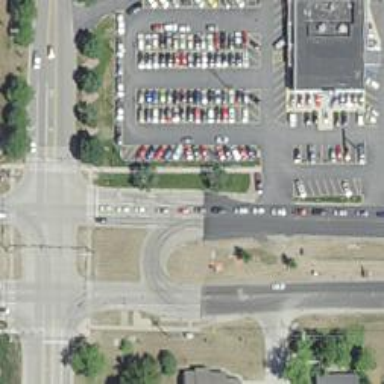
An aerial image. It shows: Secondary link road with asphalt surface.